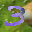
Label: 3